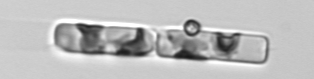
Label: Guinardia_delicatula